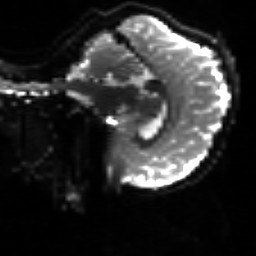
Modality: sbref
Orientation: sagittal
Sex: male
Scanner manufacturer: siemens
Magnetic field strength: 3 T
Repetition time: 5 s
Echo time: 0.071 s